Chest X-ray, AP view. Patient: 65 years old, sex M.
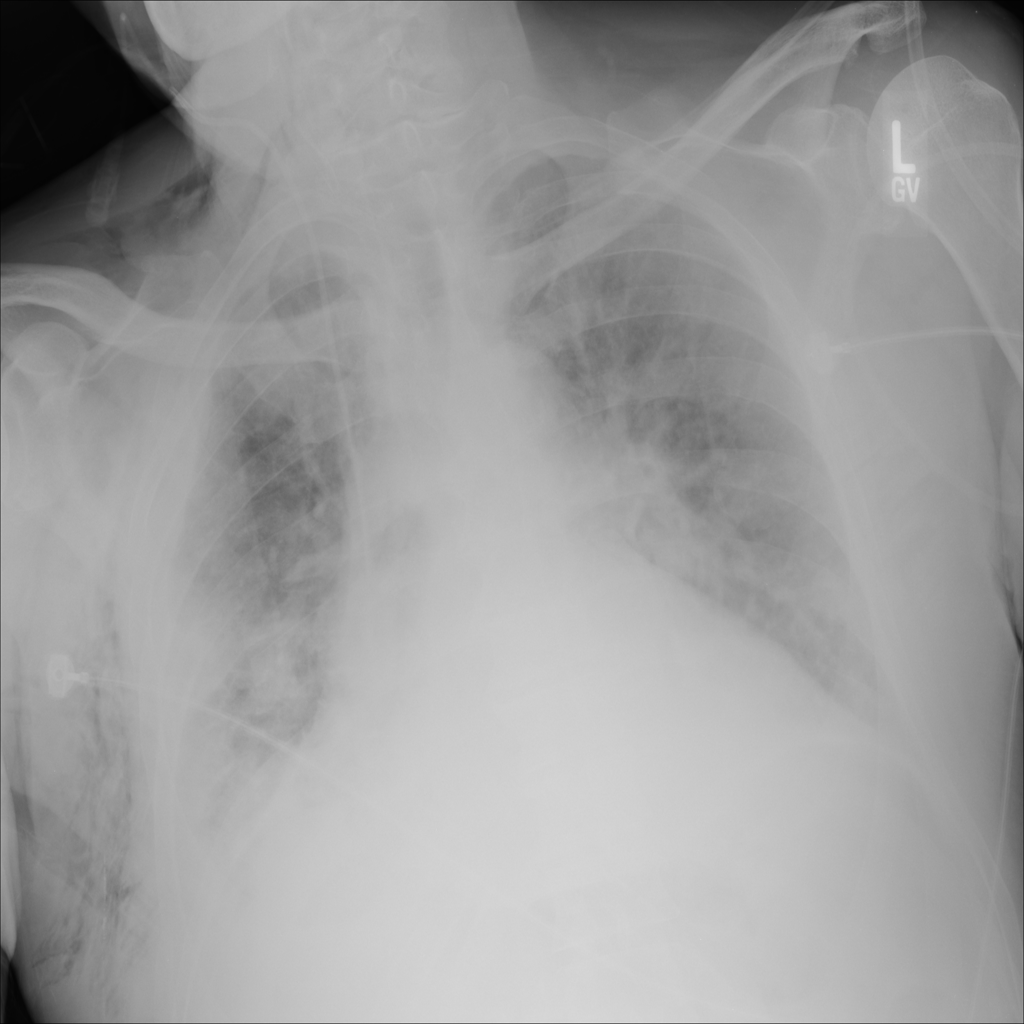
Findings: No Finding